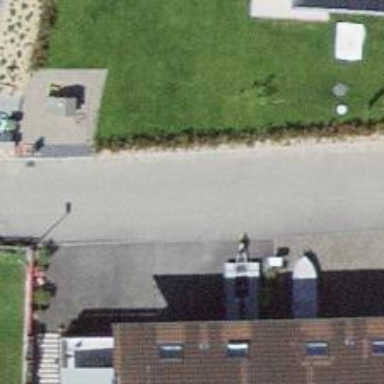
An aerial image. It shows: Smooth asphalt road in residential area.